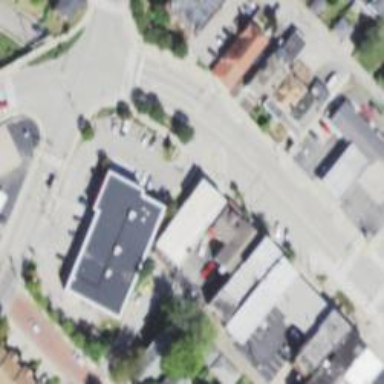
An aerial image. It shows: Pharmacy.